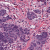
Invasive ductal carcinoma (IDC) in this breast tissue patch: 0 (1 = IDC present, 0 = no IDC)